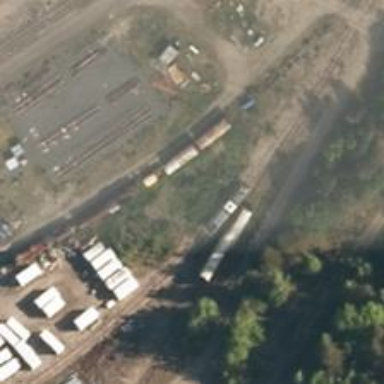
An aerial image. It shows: Rail spur service.